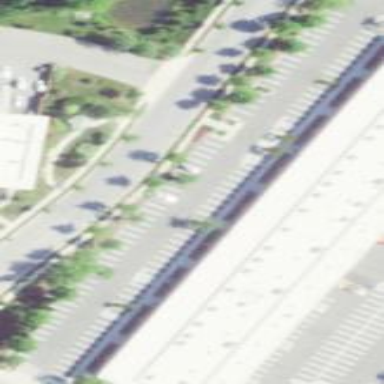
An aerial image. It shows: Parking area with surface.